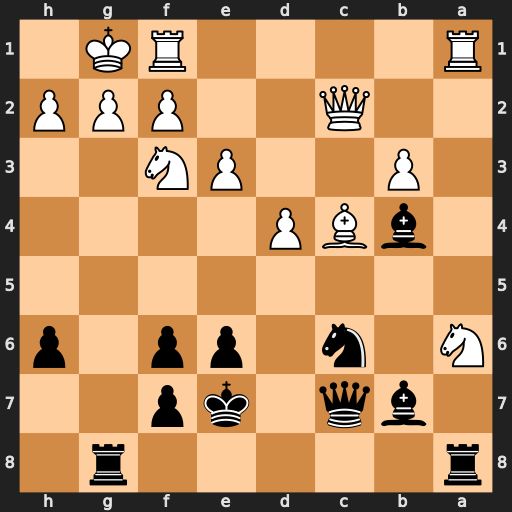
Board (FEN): r5r1/1bq1kp2/N1n1pp1p/8/1bBP4/1P2PN2/2Q2PPP/R4RK1
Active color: b
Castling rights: -
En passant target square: -
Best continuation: Nxd4 Nxc7 Bxf3 g3 Nxc2